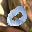
Label: 0